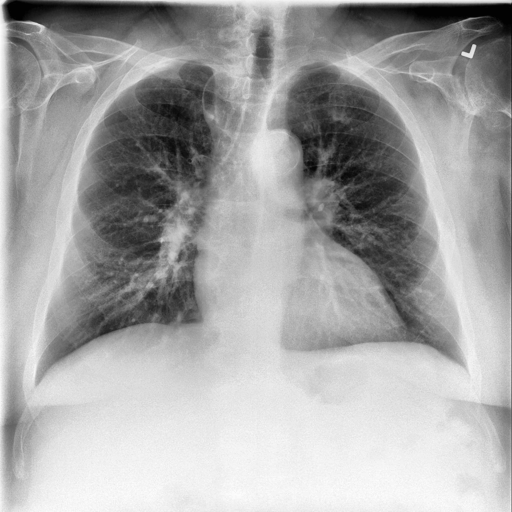
Finding: NORMAL